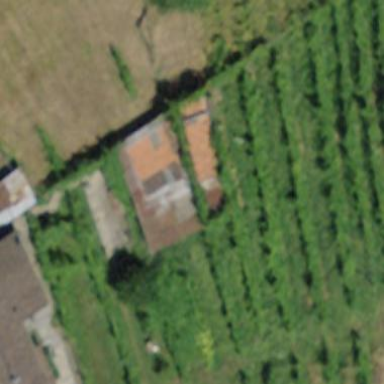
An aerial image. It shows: Farm auxiliary building.